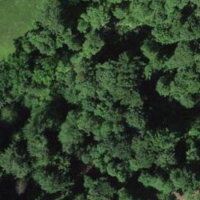
EUNIS habitat code: 41
Species observed at this site:
Asplenium trichomanes
Caltha palustris
Ajuga reptans
Limax cinereoniger
Rhizomnium punctatum
Rana temporaria